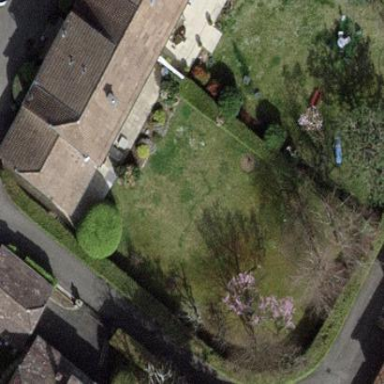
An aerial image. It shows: Garden surrounded by fence.